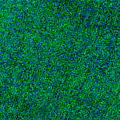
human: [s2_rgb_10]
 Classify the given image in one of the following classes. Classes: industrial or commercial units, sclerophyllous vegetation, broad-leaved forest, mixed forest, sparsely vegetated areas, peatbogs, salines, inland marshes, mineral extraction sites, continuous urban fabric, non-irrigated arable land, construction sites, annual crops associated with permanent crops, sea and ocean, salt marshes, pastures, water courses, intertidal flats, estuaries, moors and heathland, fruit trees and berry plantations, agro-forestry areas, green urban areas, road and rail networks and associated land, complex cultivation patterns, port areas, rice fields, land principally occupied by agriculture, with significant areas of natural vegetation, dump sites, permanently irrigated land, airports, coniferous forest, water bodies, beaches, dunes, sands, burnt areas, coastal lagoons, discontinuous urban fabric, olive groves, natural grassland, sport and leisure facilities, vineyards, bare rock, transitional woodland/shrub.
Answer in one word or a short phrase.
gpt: sea and ocean